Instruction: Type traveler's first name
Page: traveler
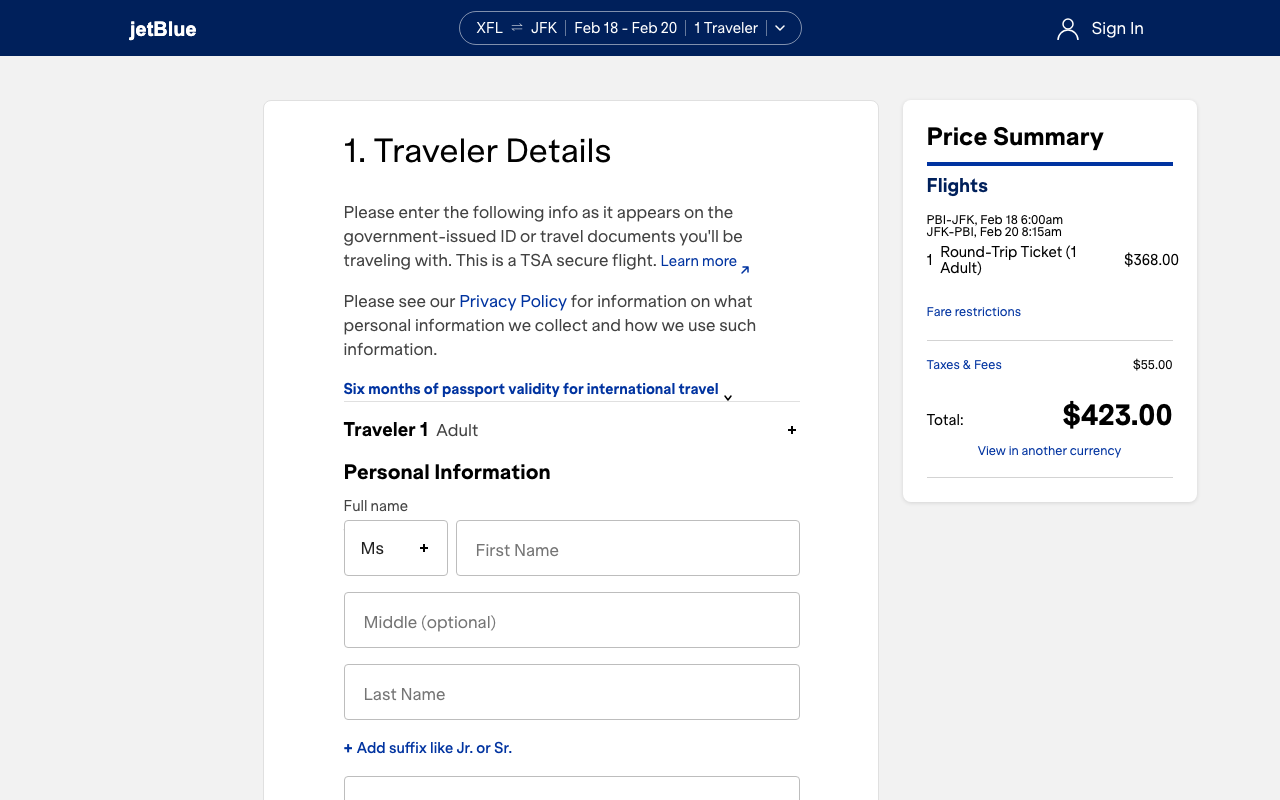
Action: type